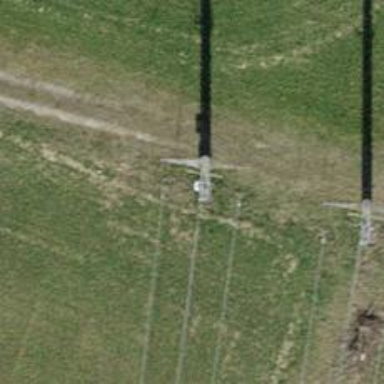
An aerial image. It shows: Power line with three cables.